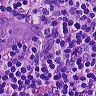
Metastatic tissue present: yes